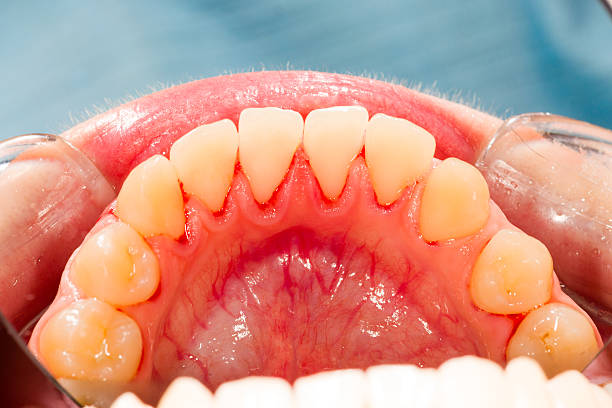
Condition: Gingivitis